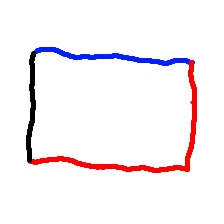
Shape: rectangle